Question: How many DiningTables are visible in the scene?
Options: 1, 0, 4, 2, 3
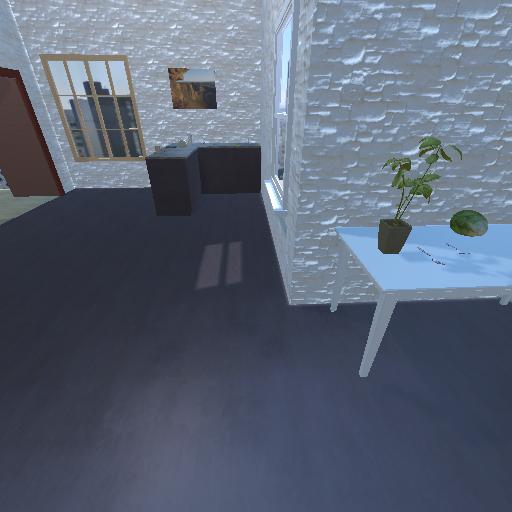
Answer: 1